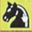
Piece: bN